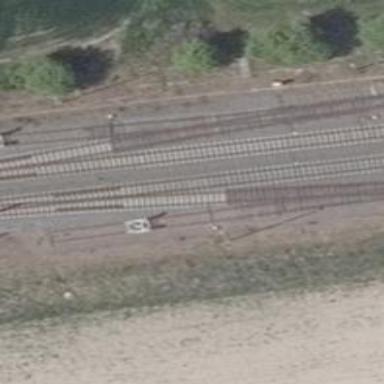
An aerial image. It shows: Railway yard used for servicing trains.